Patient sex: M
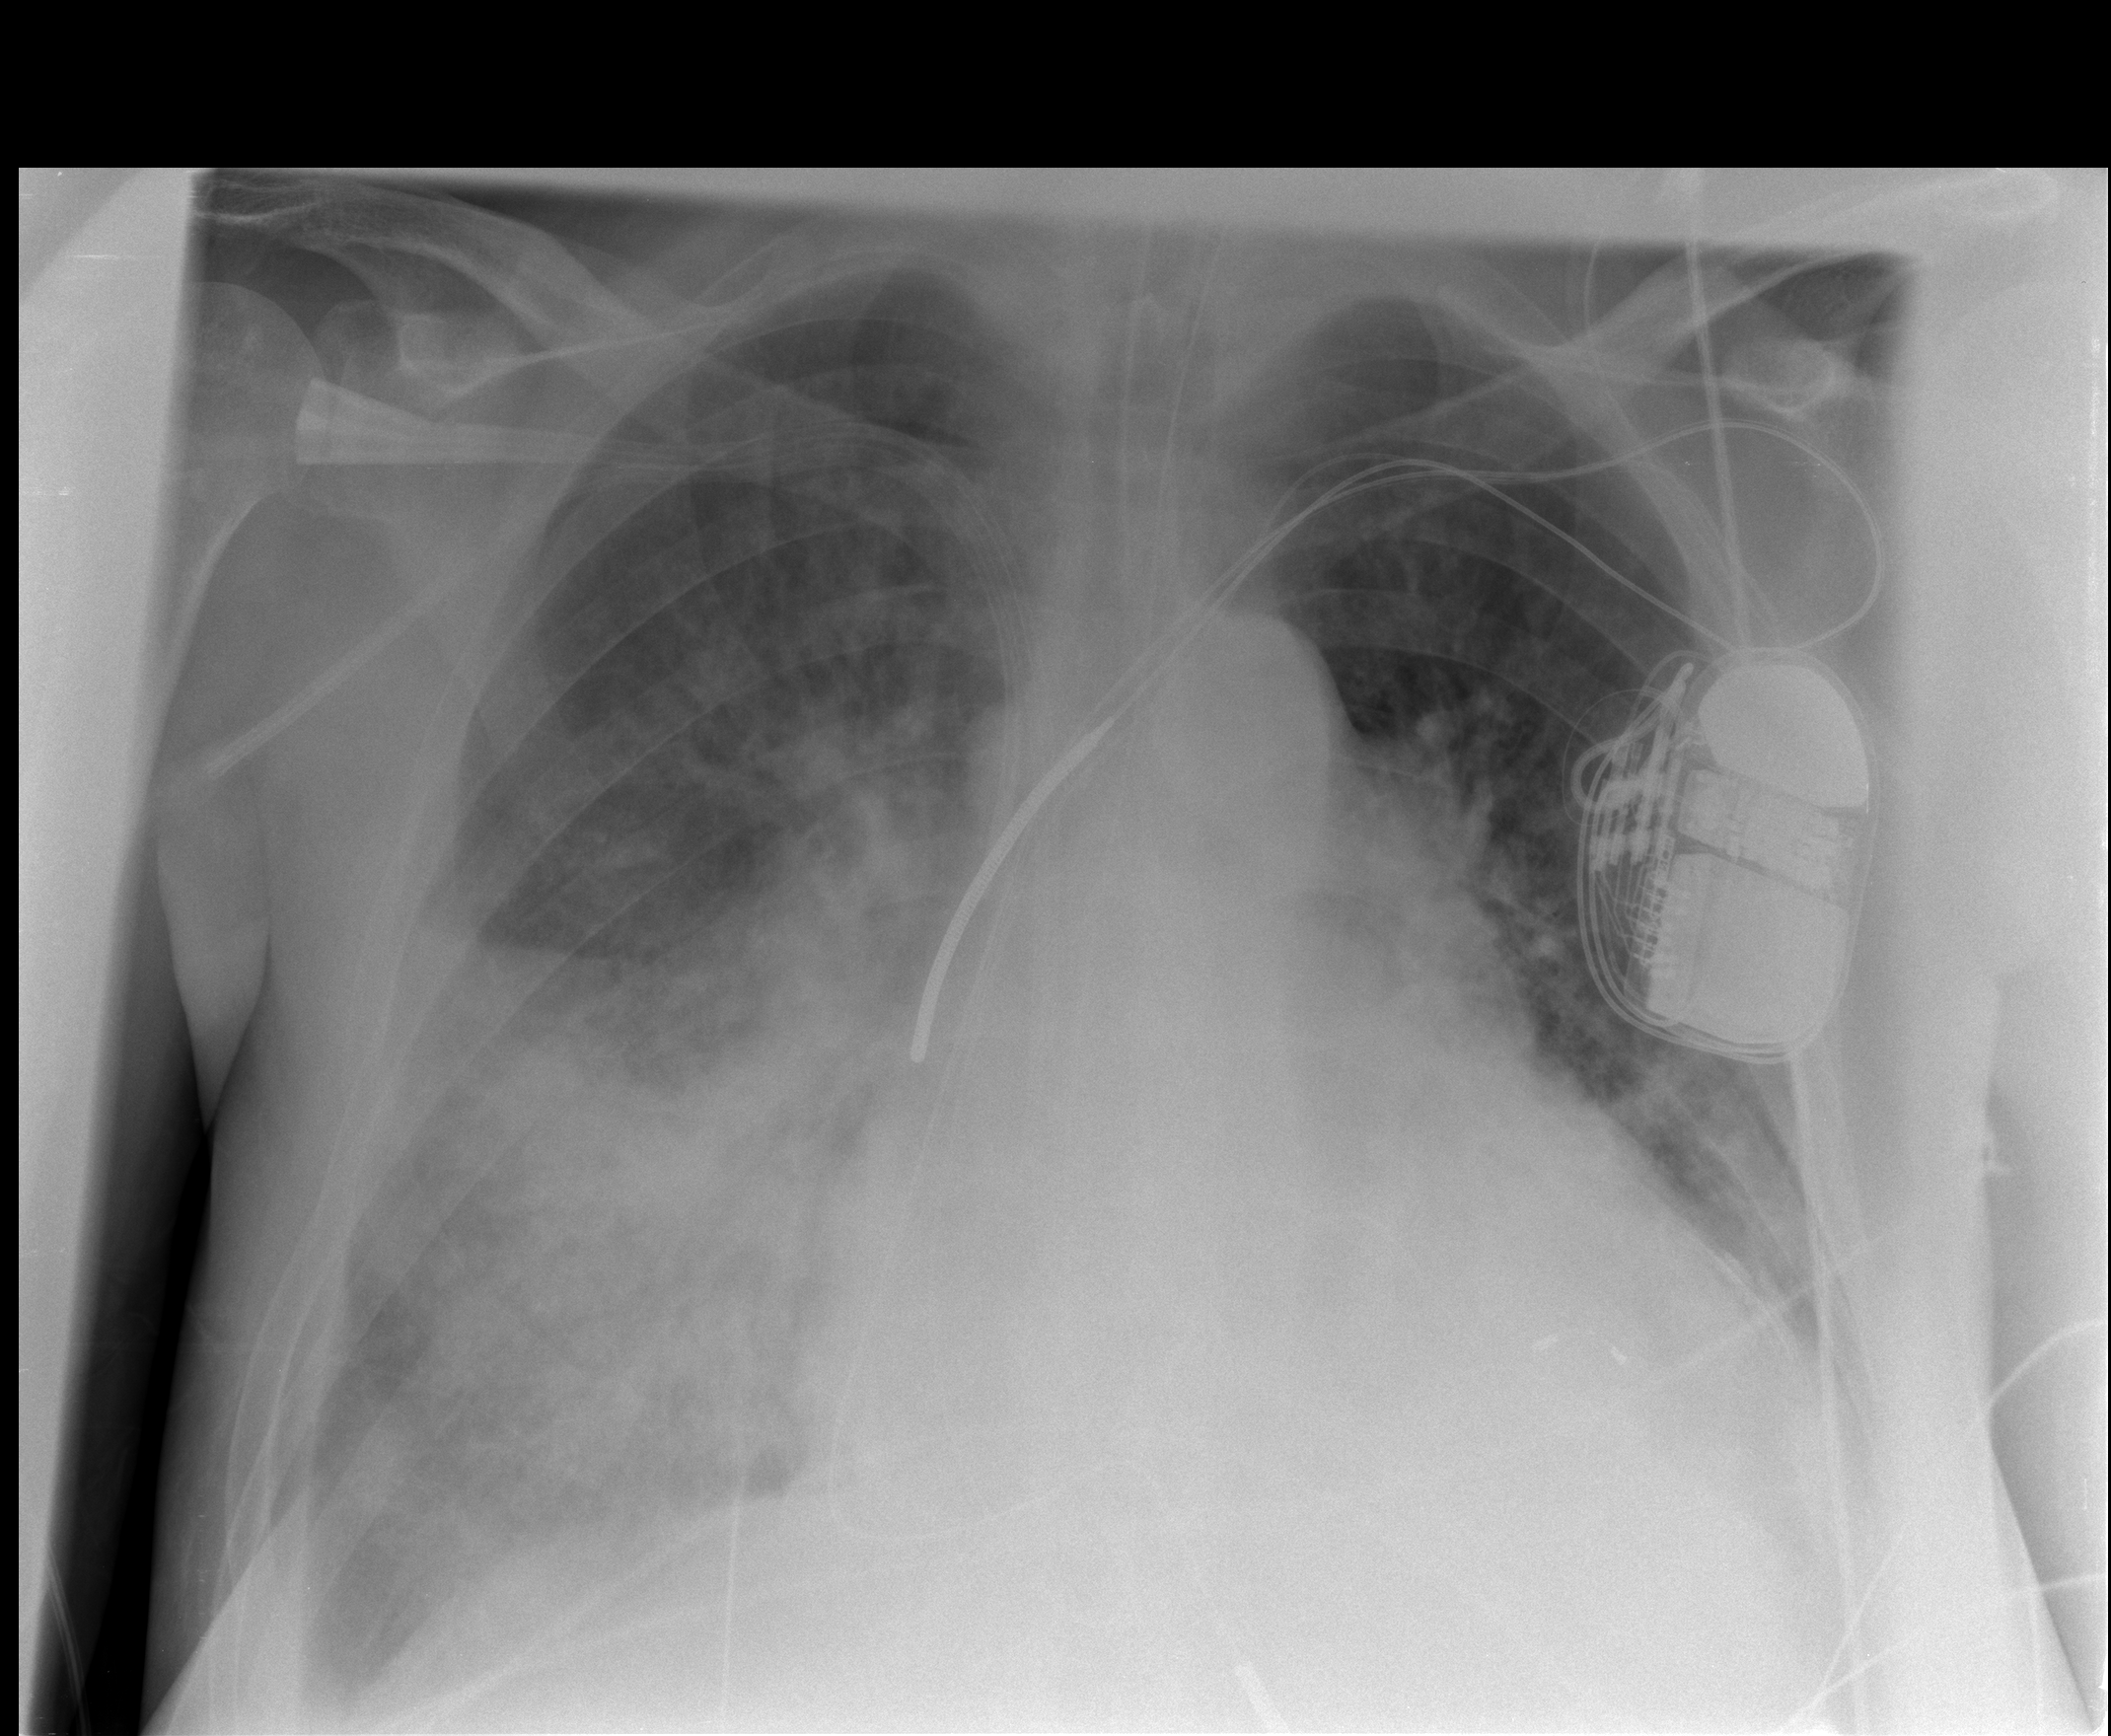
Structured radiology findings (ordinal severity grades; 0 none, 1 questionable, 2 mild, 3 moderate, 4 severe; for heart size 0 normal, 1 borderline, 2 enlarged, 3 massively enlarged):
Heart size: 2
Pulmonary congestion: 3
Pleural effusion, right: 2
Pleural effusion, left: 2
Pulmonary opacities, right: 4
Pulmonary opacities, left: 2
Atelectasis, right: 3
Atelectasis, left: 2